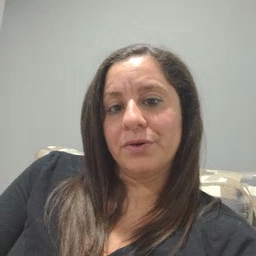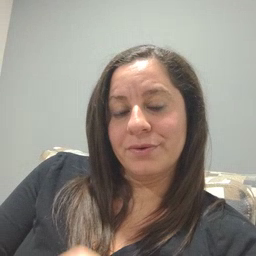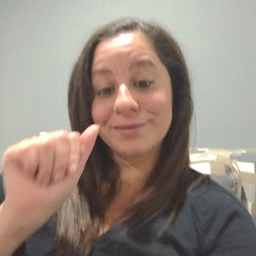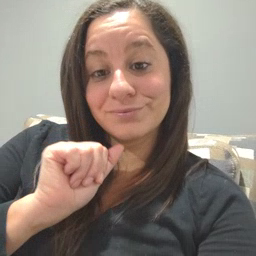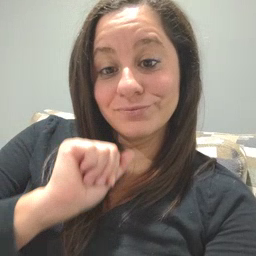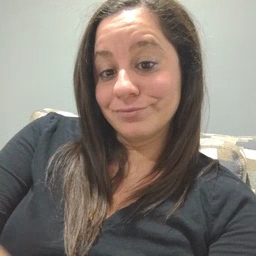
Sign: aunt